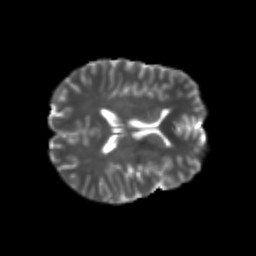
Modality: T2w
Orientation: axial
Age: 24
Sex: male
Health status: healthy
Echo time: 0.074 s